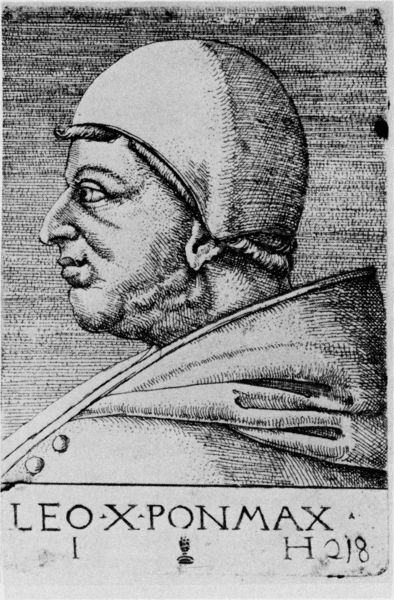
Titel: Bildnis von Leo X
Künstler: Hieronymus Hopfer
Institution: (Seriendruck)
Schlagwörter: kopf, mann, schatten, umhang, weiß, haar, hut, licht, mund, nase, ohr, profil, schwarz, stirn, zeichnung, blick, haube, hochformat, bart, jacke, kappe, mütze, augen, falten, rahmen, bildnis, hals, portrait, porträt, auge, haare, kutte, mantel, kinn, lippen, renaissance, kopfbedeckung, schrift, italien, grafik, könig, papst, tafel, dick, inschrift, brauen, wange, knöpfe, striche, foto, fett, buch, druck, schwarzweiss, schraffur, schraffuren, radierung, stich, helm, kopie, rom, photo, doppelkinn, mittelalter, mönch, vatikan, mitra, löwe, kupferstich, leo, kaputze, kapuze, lateinisch, zehn, kippa, bartlos, ätzung, leo x, leo x., pontifex, lichtbild, clerus, nach links, camauro, leon, past, kupfersticj, vatican, leo der 10., ponmax, nase#, opoprtrait, vatiocan, 218, #kapuze, h218